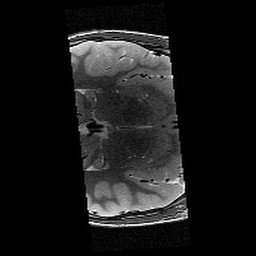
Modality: T2w
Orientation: axial
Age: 13
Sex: male
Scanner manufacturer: siemens
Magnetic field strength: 3 T
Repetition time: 8.46 s
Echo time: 0.067 s